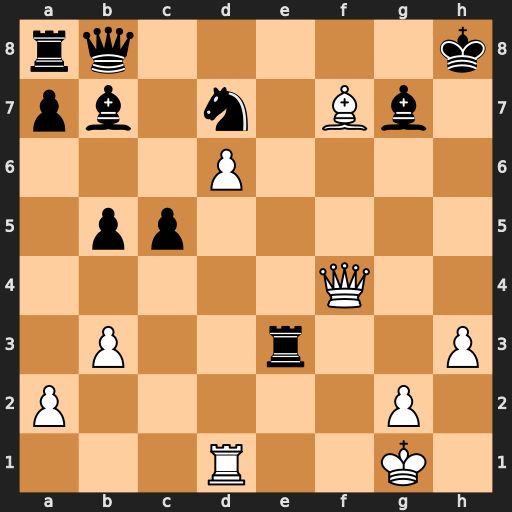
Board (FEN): rq5k/pb1n1Bb1/3P4/1pp5/5Q2/1P2r2P/P5P1/3R2K1
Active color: w
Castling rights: -
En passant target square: -
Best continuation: Qh4+ Bh6 Qxh6#